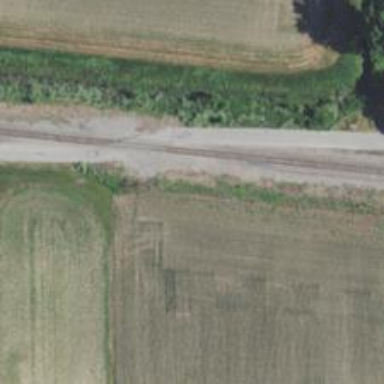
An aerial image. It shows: Level crossing along the railway.